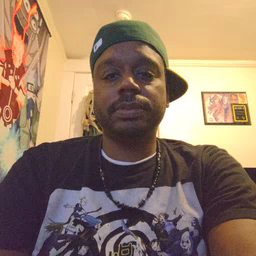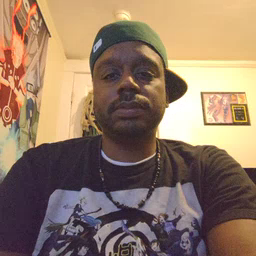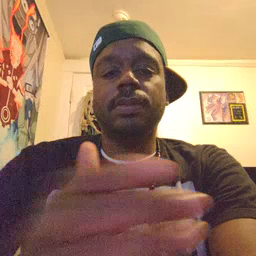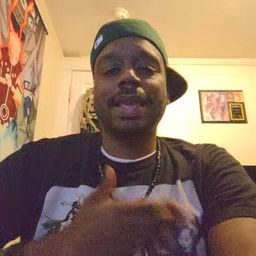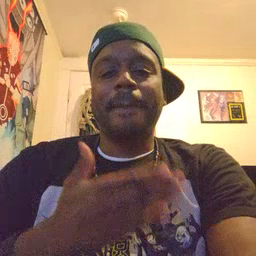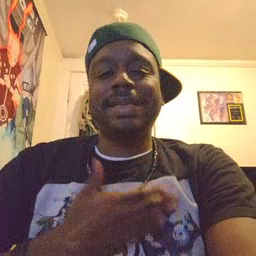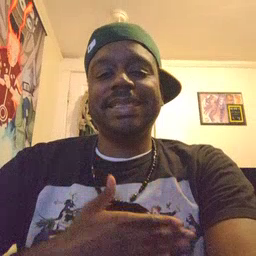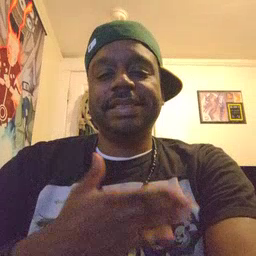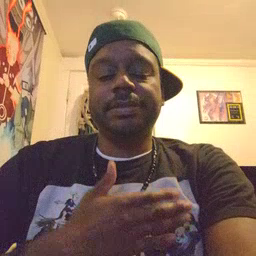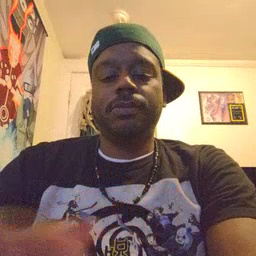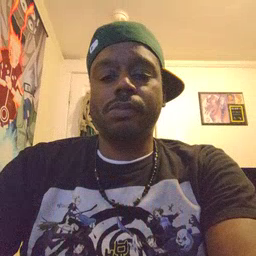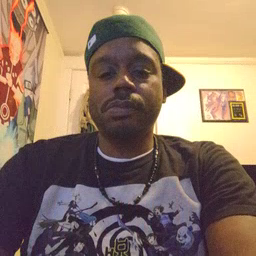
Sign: happy